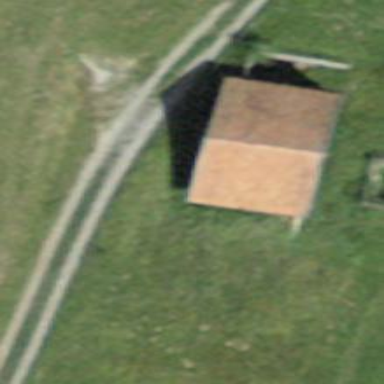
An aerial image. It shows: Shed.